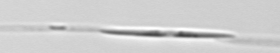
Label: Pseudo-nitzschia